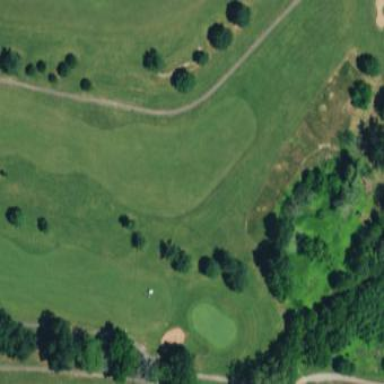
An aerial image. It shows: Grassy fairway on golf course.